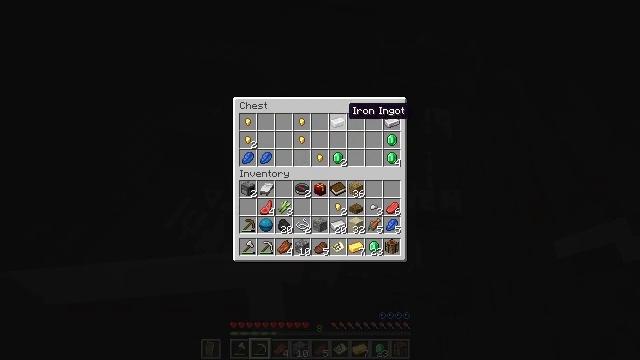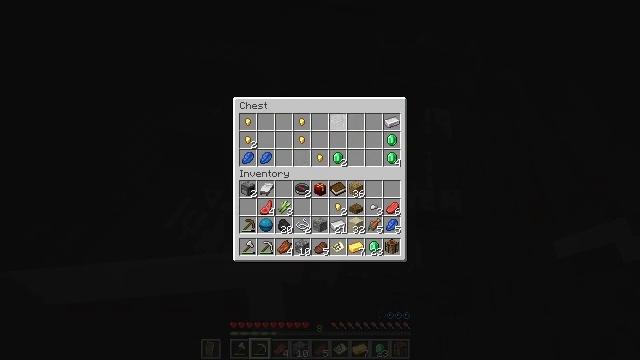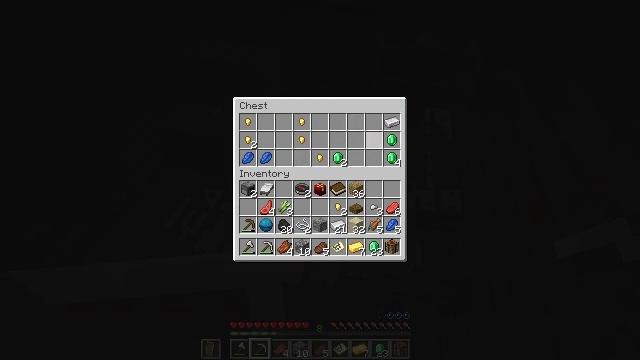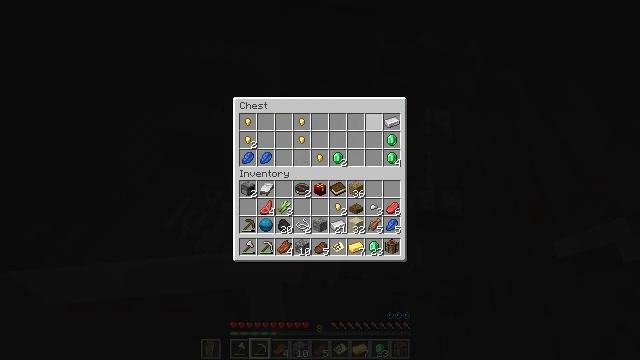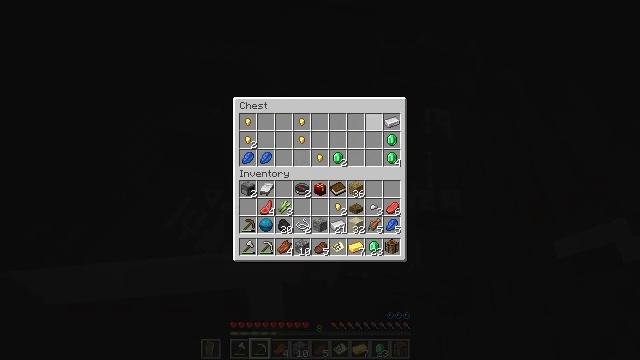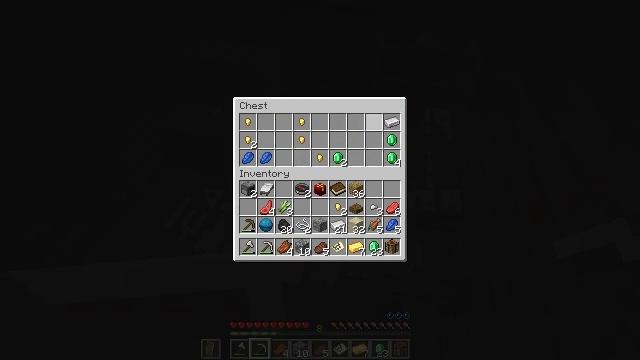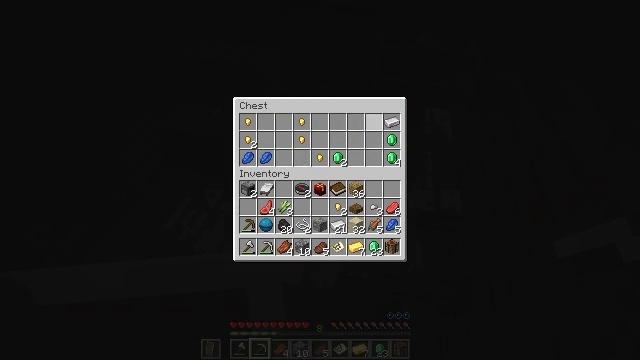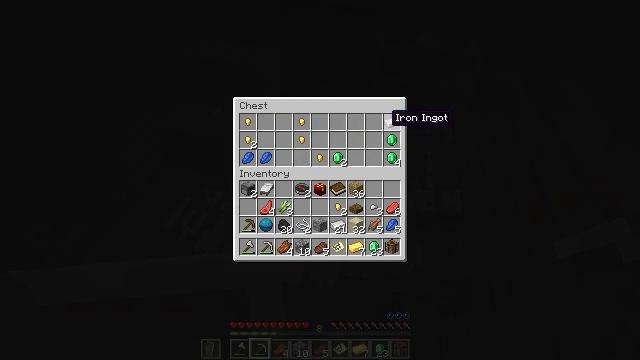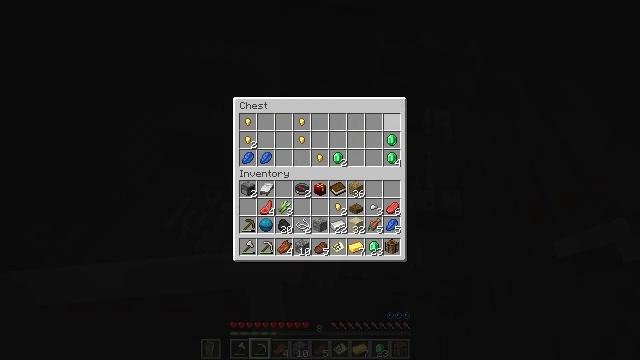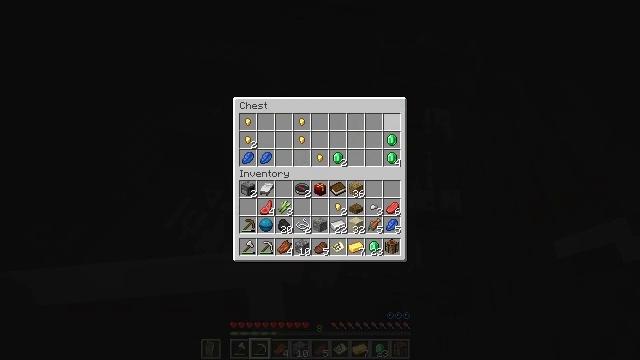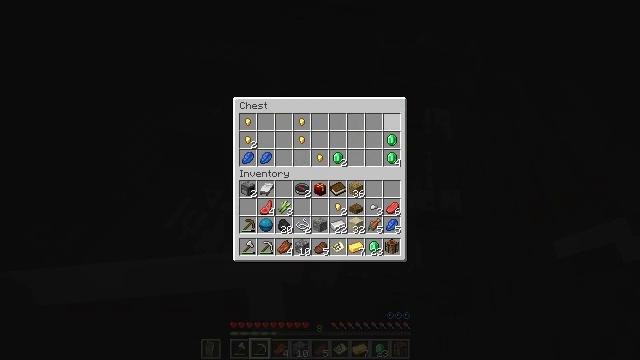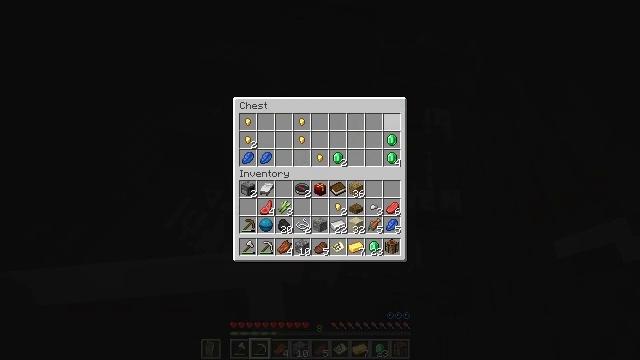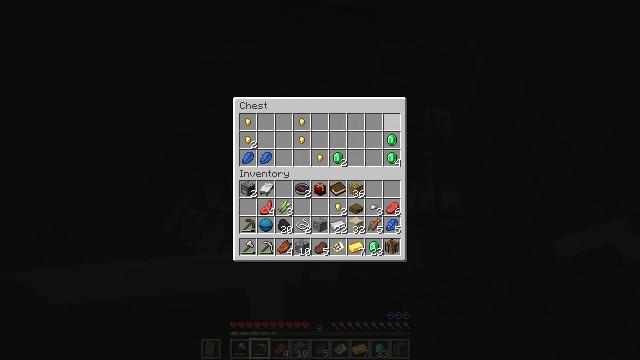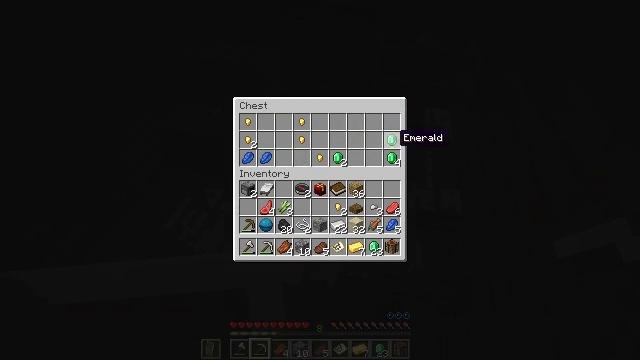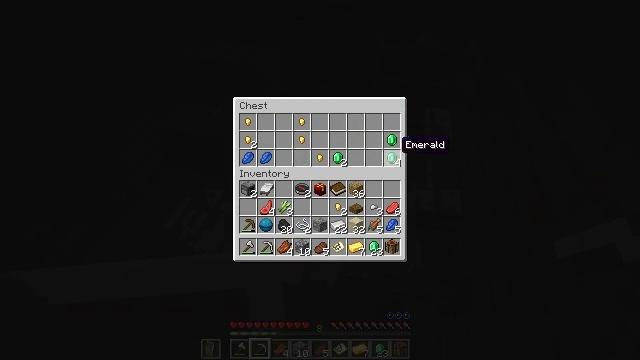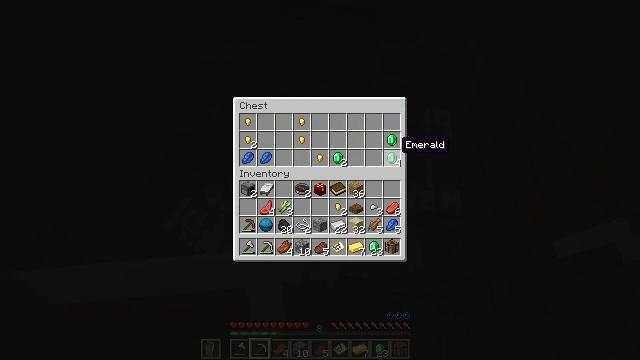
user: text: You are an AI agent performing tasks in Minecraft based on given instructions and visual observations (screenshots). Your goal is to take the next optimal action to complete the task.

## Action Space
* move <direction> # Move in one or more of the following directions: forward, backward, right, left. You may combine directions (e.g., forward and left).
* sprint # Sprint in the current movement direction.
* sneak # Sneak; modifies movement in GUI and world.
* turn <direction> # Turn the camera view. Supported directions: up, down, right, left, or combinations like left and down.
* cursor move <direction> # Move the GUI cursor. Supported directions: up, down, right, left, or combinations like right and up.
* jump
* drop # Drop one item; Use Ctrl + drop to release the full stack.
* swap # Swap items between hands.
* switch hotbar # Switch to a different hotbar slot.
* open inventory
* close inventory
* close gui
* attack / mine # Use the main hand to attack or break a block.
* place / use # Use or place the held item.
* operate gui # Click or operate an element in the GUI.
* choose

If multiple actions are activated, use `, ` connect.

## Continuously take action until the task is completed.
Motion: motion action
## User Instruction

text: Drop a filled map.
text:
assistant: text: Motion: sneak, operate gui
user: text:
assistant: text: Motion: sneak, cursor move right and down, operate gui
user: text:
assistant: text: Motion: sneak, cursor move right, operate gui
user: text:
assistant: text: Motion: sneak
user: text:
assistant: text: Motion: sneak, operate gui
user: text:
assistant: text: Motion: sneak, operate gui
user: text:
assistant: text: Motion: sneak
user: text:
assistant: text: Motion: sneak, operate gui
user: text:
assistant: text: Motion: sneak, operate gui
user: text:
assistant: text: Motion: sneak, operate gui
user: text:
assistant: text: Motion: sneak, operate gui
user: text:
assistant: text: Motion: sneak, operate gui
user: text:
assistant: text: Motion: sneak, cursor move down, operate gui
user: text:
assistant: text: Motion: sneak, cursor move down, operate gui
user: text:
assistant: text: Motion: sneak, operate gui
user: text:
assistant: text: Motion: sneak, operate gui
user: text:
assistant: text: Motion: operate gui
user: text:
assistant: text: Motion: operate gui
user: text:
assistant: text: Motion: turn up, attack / mine, close gui
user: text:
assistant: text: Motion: turn right and up, open inventory
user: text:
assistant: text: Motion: turn right and up
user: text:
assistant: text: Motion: turn right and up
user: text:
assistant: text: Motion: turn right and up
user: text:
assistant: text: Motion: turn up
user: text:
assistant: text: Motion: no_op
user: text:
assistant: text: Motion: no_op
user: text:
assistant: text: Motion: no_op
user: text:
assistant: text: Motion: no_op
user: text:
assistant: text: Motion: turn right and up
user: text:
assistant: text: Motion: turn up